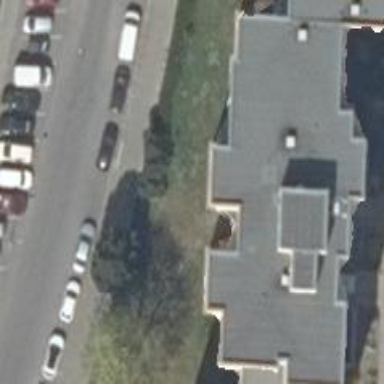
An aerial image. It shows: Residential building with flat roof.